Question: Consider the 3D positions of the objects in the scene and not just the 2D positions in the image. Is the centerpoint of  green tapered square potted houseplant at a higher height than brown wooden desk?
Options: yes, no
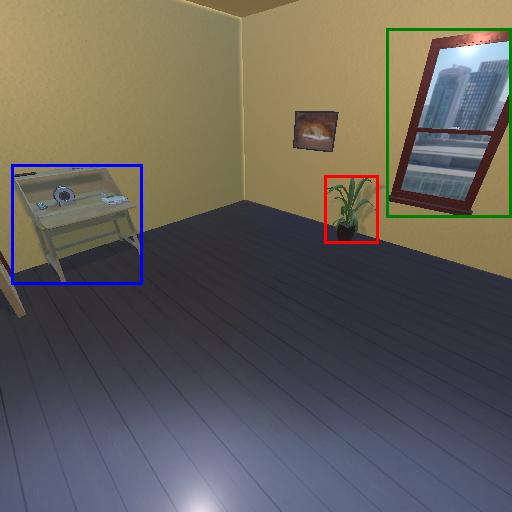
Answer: yes